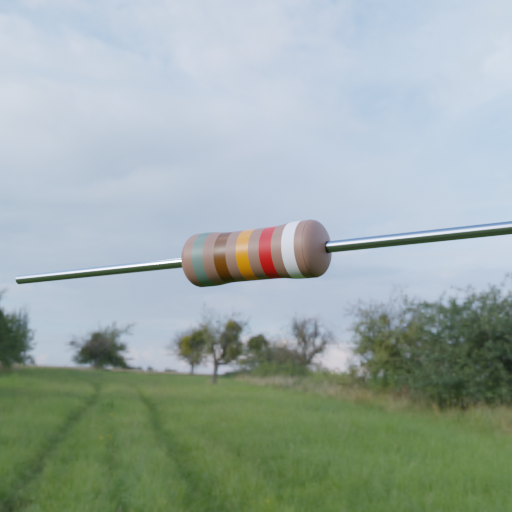
Resistor colour bands (in order): gray, brown, orange, red, white